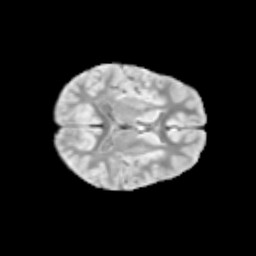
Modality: T2w
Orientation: axial
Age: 9
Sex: female
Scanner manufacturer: siemens
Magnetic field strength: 3 T
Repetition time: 3.8 s
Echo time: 0.07 s